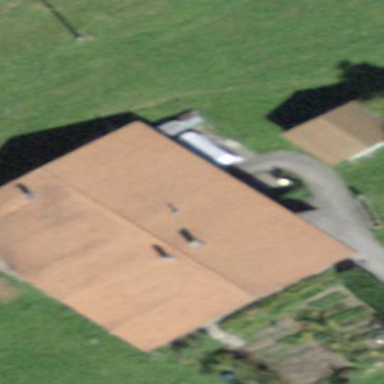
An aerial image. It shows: Farm building.